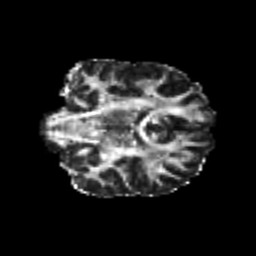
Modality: FA
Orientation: coronal
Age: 24
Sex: female
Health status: healthy
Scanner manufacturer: philips
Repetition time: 7.391 s
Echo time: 0.08599 s